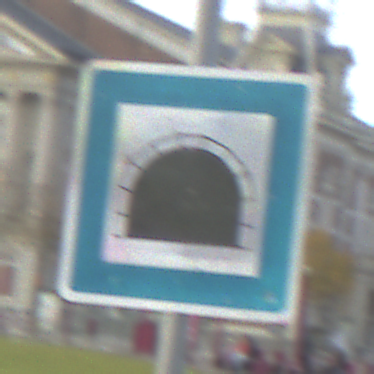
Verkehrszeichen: Tunnel
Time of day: MorningAfternoon
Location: Outdoor (Suburban)
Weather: PartlyCloudy
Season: NotSpecified
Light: Natural